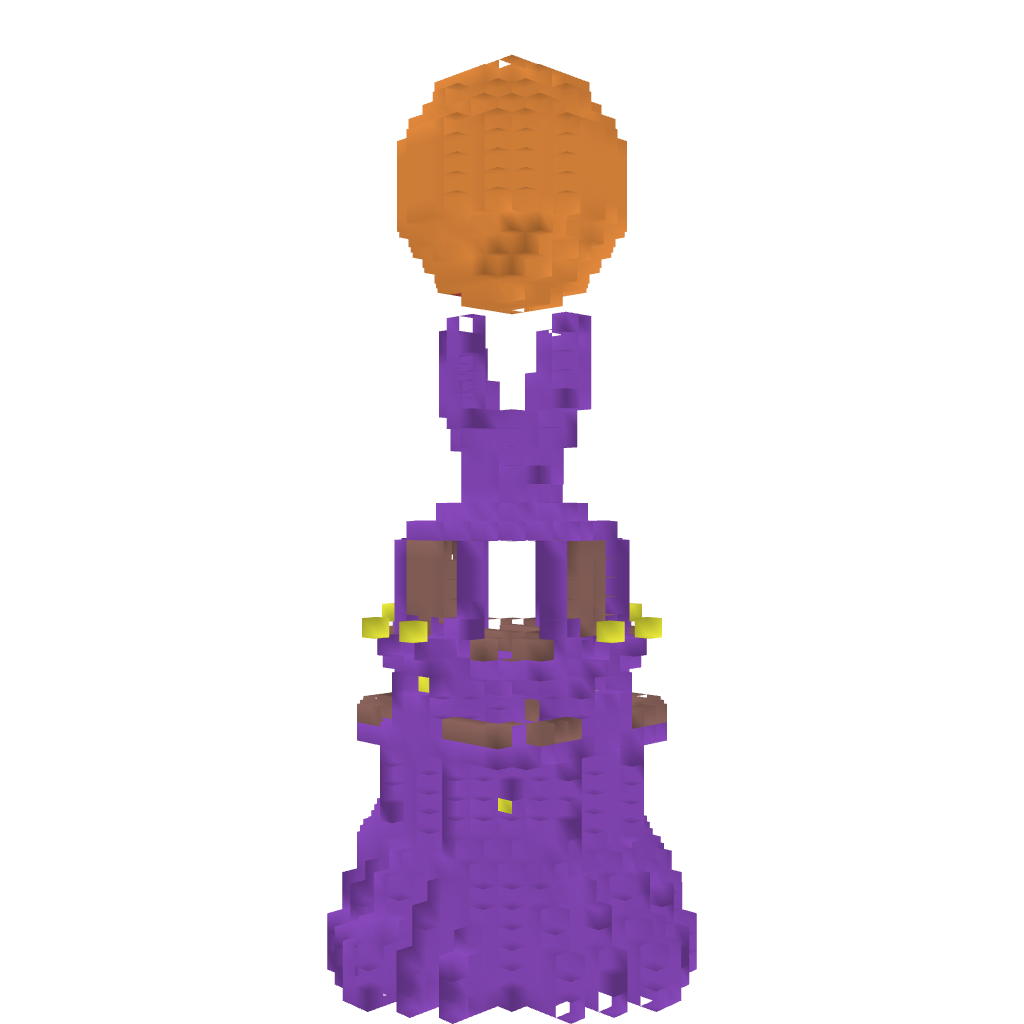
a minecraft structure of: The Tower of Orthac bad low quality